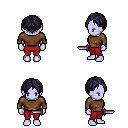
a pixel art fantasy rpg character, female body template, dark elf, purple skin, brown long-sleeve shirt, red pants, raven parted hairstyle, dagger, four views (front, back, left, right), 2x2 character sprite sheet, small pixel art, hard edges, no anti-aliasing